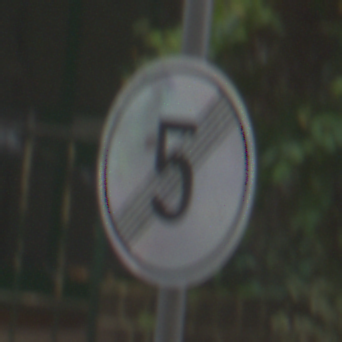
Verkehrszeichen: EndeGeschwindigkeit5
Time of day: MorningAfternoon
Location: Outdoor (Urban)
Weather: Overcast
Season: NotSpecified
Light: Natural